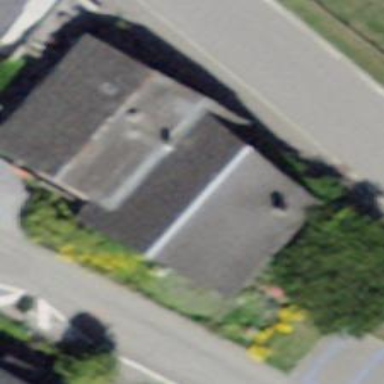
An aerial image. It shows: Simple and straightforward house.